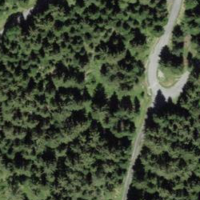
EUNIS habitat code: 43
Species observed at this site:
Gymnadenia conopsea